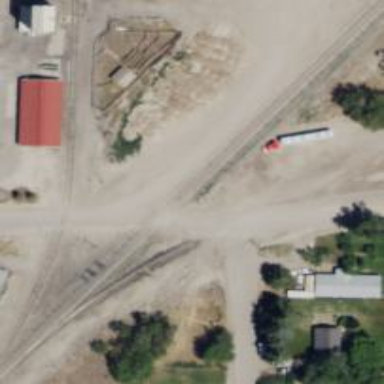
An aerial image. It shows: Level crossing along the railway.